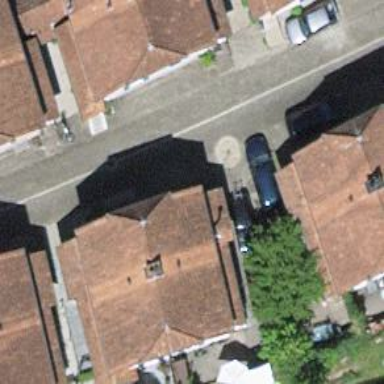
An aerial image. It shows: Charming house with side-hipped roof made of roof tiles.